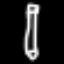
Label: pencil